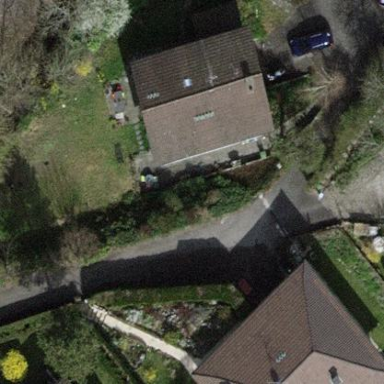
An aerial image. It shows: Garden enclosed by fence.